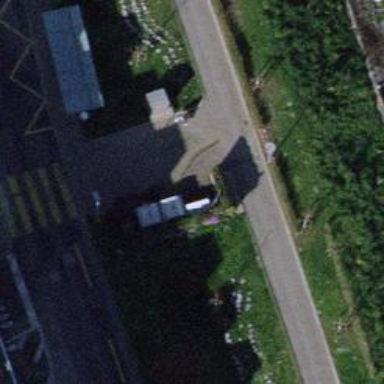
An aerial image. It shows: Recycling container for scrap metal. It is designated as recycling amenity.